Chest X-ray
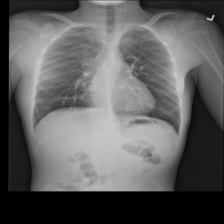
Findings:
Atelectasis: negative
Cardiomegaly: negative
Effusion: negative
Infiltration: negative
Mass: negative
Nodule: negative
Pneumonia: negative
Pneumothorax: negative
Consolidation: negative
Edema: negative
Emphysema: negative
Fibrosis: negative
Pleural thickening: negative
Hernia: negative